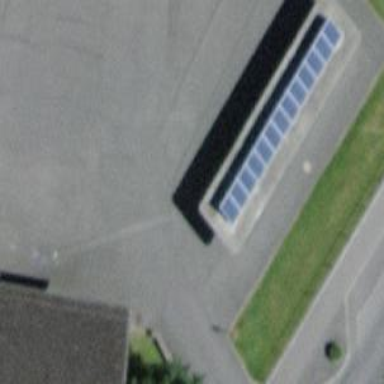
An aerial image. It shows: View of roof of building.